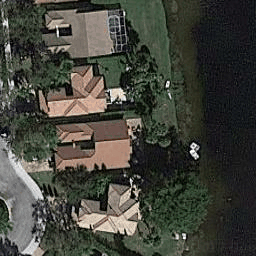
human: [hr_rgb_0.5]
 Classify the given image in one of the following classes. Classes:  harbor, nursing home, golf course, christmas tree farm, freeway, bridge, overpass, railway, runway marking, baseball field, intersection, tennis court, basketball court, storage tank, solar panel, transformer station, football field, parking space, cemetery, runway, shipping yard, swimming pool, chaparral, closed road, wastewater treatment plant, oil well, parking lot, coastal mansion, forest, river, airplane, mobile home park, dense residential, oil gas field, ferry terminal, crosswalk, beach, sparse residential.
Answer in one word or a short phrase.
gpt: coastal mansion